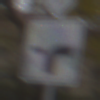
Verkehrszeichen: VerlaufVorfahrtsstrasse9
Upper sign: Vorfahrtsstrasse
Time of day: MorningAfternoon
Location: Outdoor (Nature)
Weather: Overcast
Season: Autumn
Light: Natural